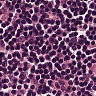
Metastatic tissue present: no